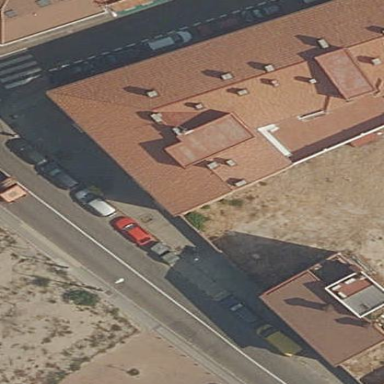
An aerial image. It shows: Residential building.